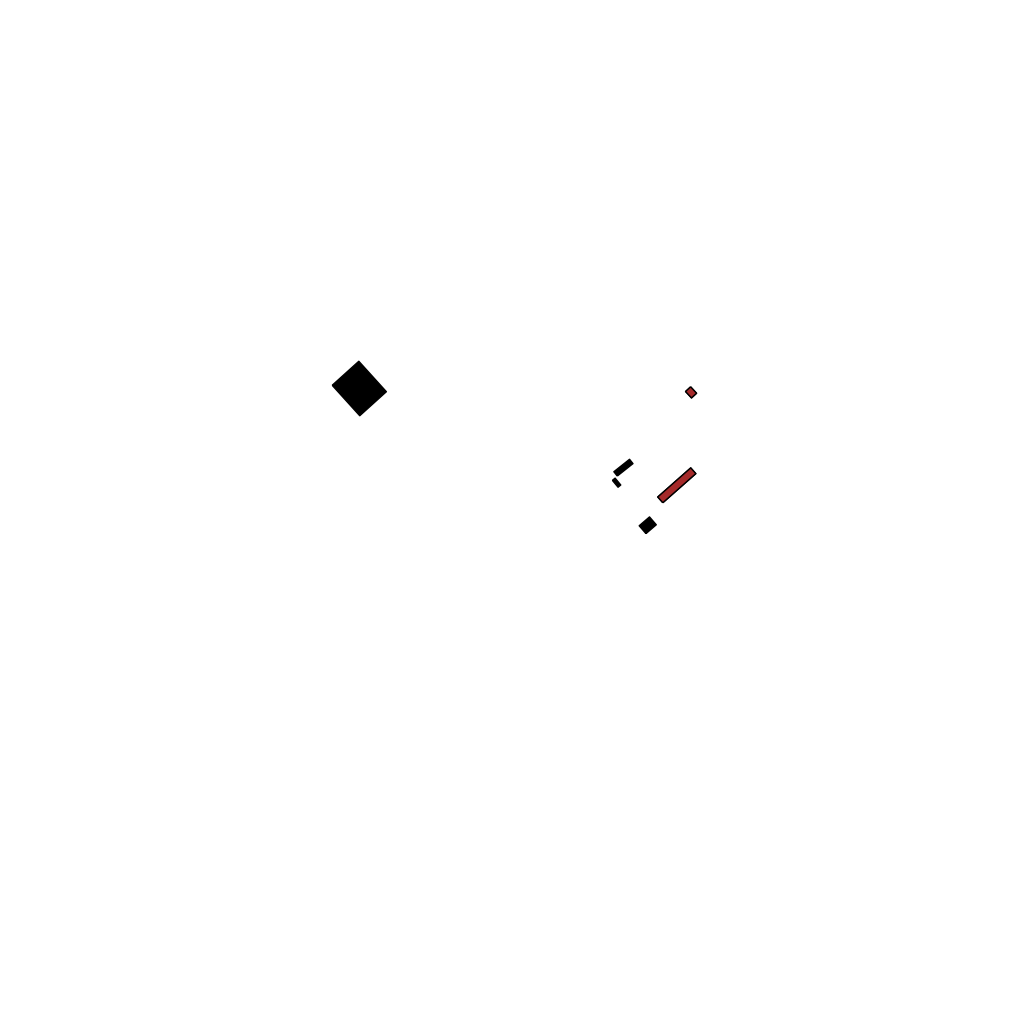
Tags: overhead vector_map, industrial, recreation, special, individual_rise, density_1, Building, Facility, 1.0 km²